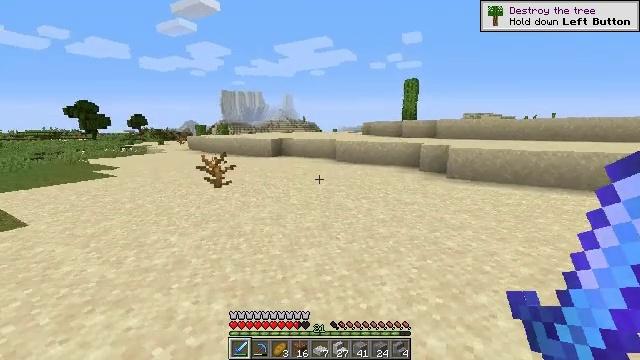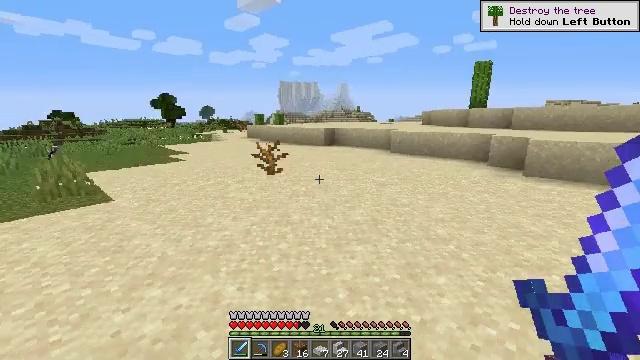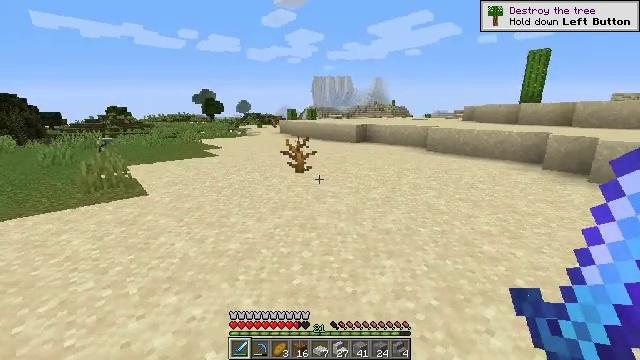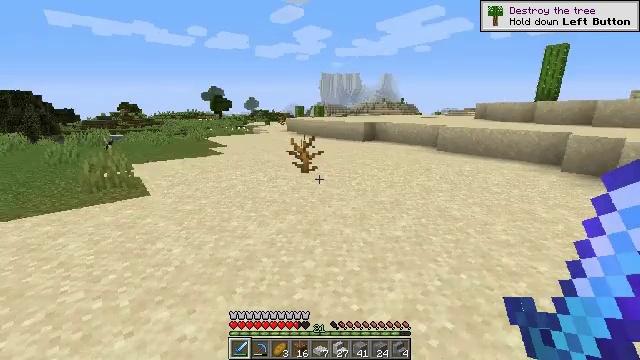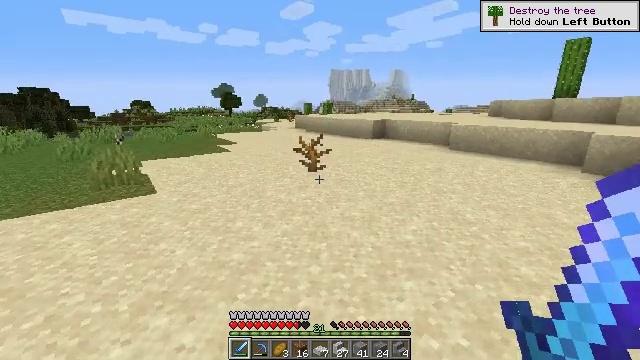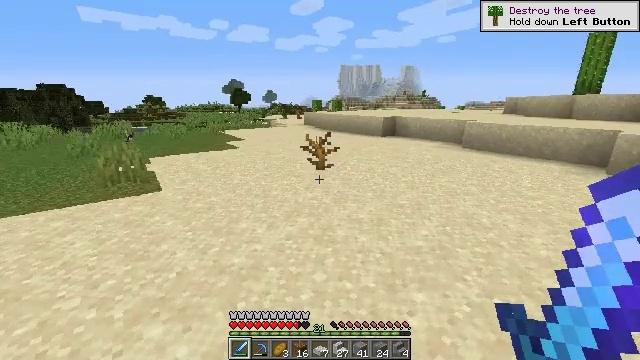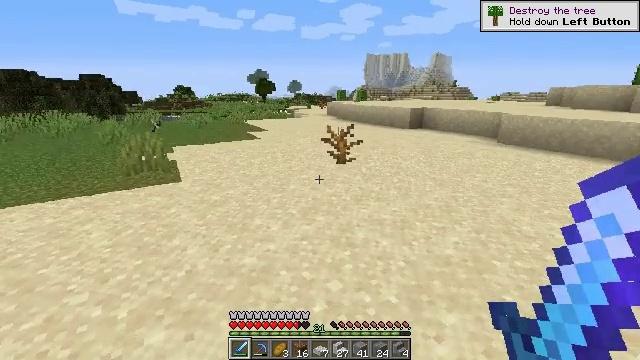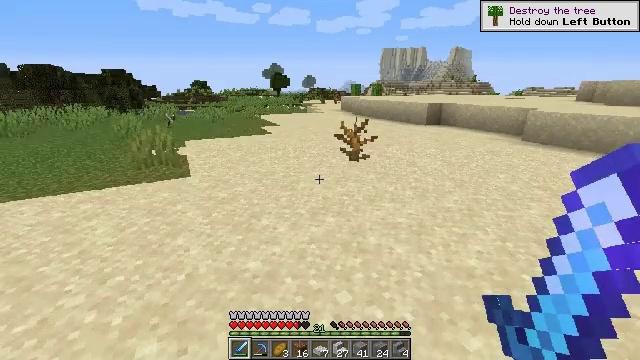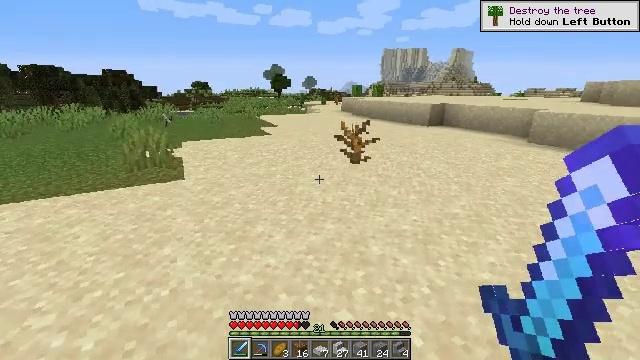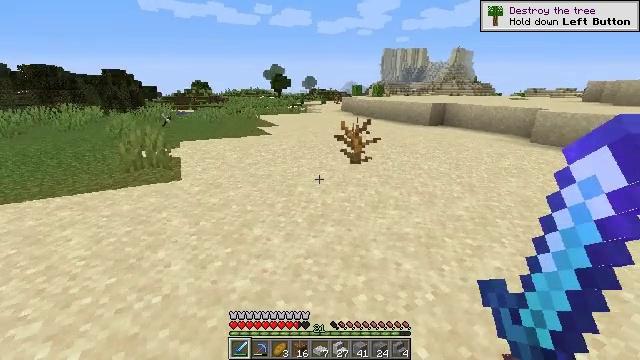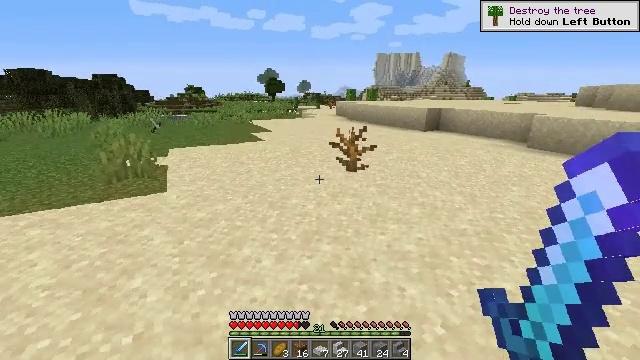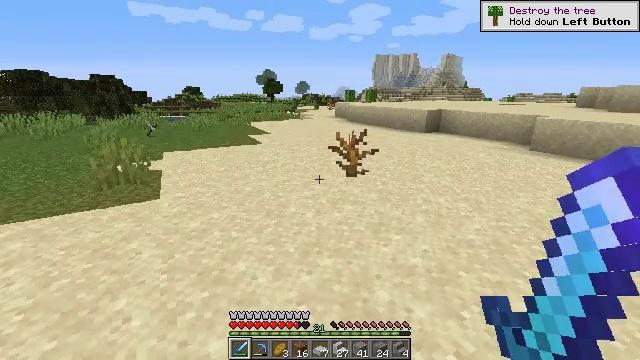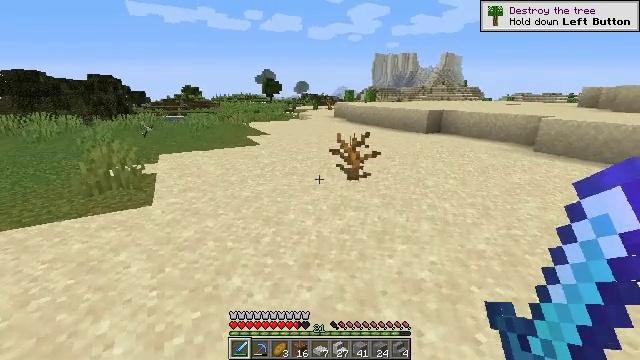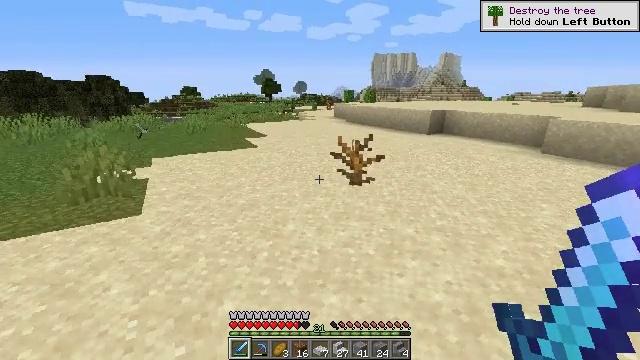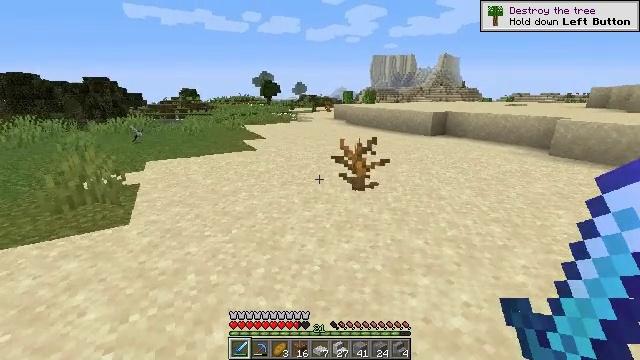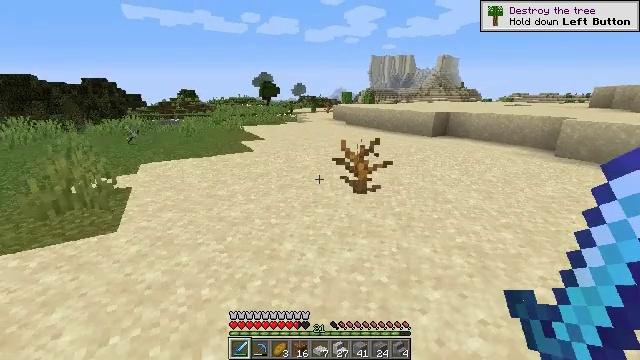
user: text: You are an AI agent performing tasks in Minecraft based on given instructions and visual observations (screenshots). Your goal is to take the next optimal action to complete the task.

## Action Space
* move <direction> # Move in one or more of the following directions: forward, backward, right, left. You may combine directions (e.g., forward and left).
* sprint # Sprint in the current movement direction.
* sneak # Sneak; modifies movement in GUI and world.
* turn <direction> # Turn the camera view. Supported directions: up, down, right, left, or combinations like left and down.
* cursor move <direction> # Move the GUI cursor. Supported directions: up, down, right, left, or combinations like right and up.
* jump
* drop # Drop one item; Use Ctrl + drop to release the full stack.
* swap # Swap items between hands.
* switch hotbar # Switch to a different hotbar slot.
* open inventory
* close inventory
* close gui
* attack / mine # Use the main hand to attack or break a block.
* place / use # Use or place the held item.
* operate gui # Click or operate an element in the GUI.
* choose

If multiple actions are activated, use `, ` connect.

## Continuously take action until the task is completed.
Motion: motion action
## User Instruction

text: Gather a dead bush.
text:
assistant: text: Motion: move forward, turn left and down
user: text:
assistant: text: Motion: move forward, turn left
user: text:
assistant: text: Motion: move forward, turn left
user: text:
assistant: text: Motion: move forward, turn left
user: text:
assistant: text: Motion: move forward, turn left
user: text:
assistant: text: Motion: move forward, turn left and down
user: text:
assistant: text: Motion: move forward, turn left and down
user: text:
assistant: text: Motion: move forward
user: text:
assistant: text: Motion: move forward
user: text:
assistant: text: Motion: move forward, turn right and up
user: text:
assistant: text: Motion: move forward
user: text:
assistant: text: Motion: move forward
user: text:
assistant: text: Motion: move forward
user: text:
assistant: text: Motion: move forward
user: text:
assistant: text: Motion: move forward
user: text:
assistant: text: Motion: move forward
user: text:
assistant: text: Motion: move forward, turn right and down
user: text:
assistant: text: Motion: move forward, turn right and down
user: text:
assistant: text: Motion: move forward, turn right and down
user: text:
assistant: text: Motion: move forward, turn right and down
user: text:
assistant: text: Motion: move forward, turn right
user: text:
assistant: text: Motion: move forward, attack / mine
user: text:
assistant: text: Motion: move forward, attack / mine
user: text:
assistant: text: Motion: move forward, attack / mine
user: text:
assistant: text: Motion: move forward
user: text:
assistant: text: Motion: move forward, turn left and down
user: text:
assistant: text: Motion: move forward, turn left and down
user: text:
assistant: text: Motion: no_op